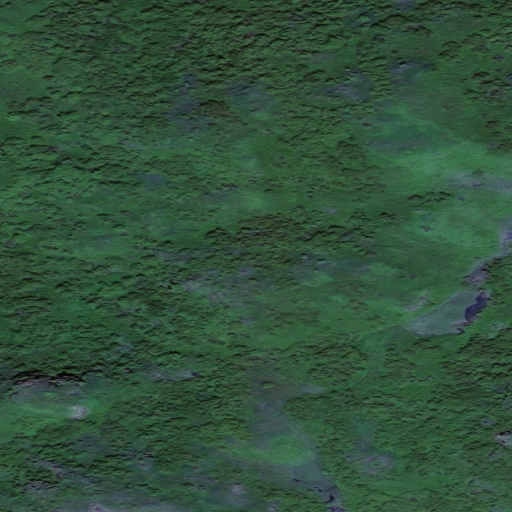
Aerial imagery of cape in Alaska named Ivor Point containing only unknown